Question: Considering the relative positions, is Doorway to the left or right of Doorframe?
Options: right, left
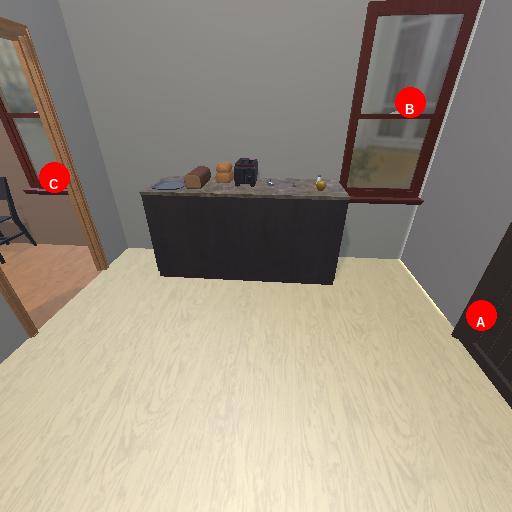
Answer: right